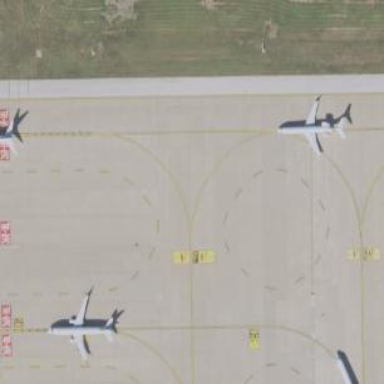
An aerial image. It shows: Image of taxiway at airport.